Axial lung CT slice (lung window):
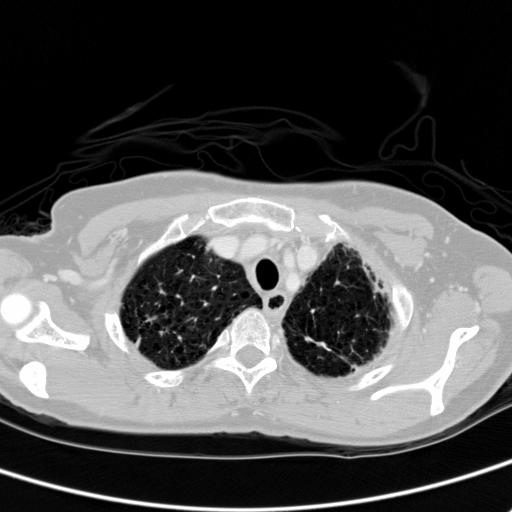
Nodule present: yes
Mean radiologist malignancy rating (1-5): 4